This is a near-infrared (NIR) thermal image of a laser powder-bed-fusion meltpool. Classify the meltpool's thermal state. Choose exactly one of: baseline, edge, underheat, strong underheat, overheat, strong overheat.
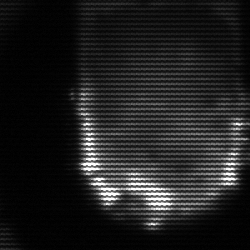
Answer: baseline